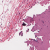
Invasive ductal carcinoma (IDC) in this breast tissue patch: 0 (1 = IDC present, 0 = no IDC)